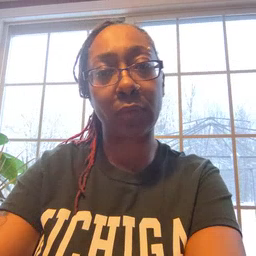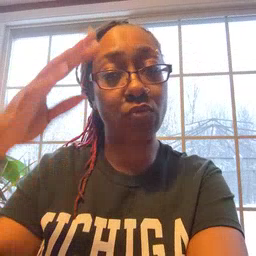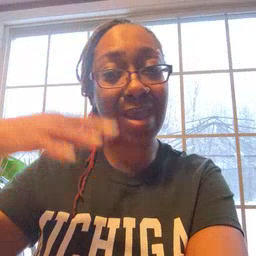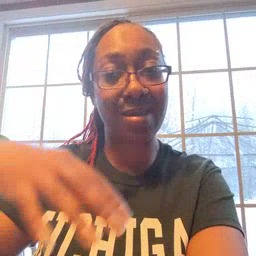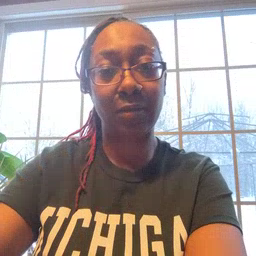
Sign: rain